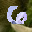
Label: 6